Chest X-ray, PA view. Patient: 67 years old, sex M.
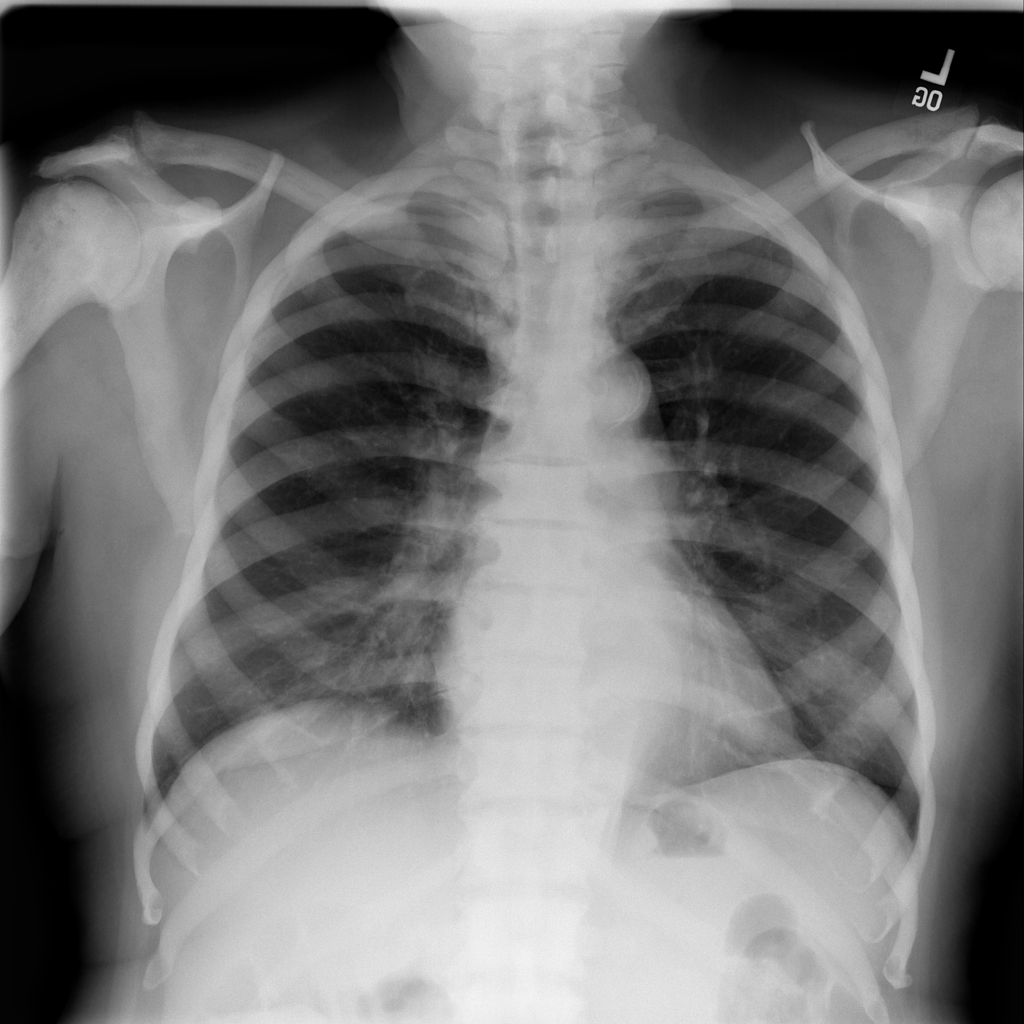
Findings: Infiltration